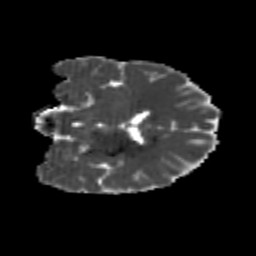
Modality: MD
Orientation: coronal
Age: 21
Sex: female
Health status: healthy
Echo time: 0.074 s